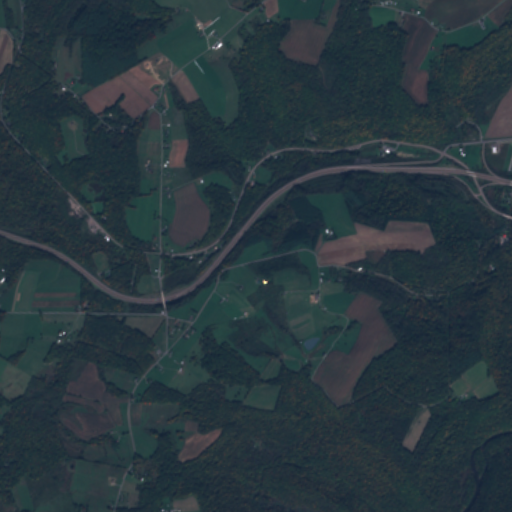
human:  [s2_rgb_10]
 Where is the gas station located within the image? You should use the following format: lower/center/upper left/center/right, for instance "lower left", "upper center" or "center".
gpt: The gas station is located in the upper right of the image.
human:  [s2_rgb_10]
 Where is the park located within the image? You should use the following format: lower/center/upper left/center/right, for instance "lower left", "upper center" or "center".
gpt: The park is located in the center left of the image.
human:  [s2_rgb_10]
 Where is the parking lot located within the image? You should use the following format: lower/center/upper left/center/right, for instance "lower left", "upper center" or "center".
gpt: The parking lot is located in the upper right of the image.
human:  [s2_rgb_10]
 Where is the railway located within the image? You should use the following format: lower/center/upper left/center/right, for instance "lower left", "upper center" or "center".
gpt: The railway is located in the upper right of the image.
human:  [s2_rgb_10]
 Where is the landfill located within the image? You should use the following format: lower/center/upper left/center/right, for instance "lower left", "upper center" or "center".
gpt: There is no landfill in the image.